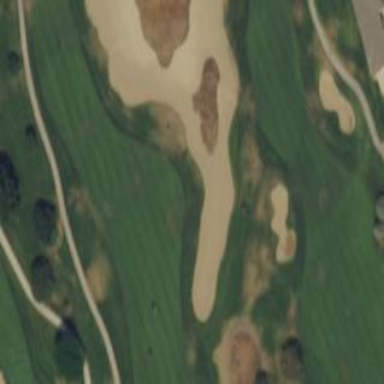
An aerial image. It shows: Grassy area designated as golf fairway.